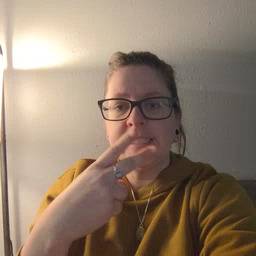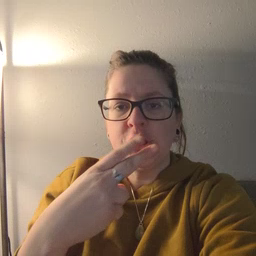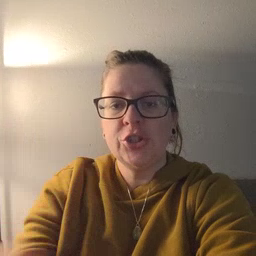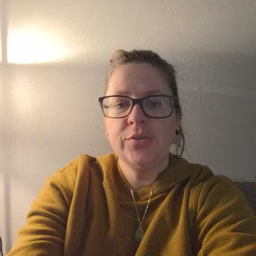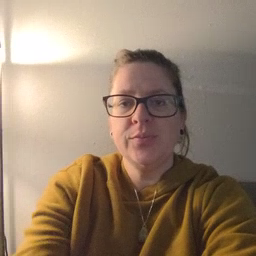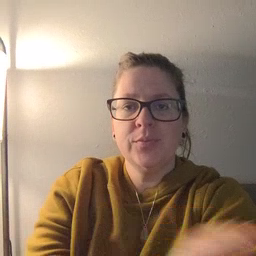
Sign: scissors